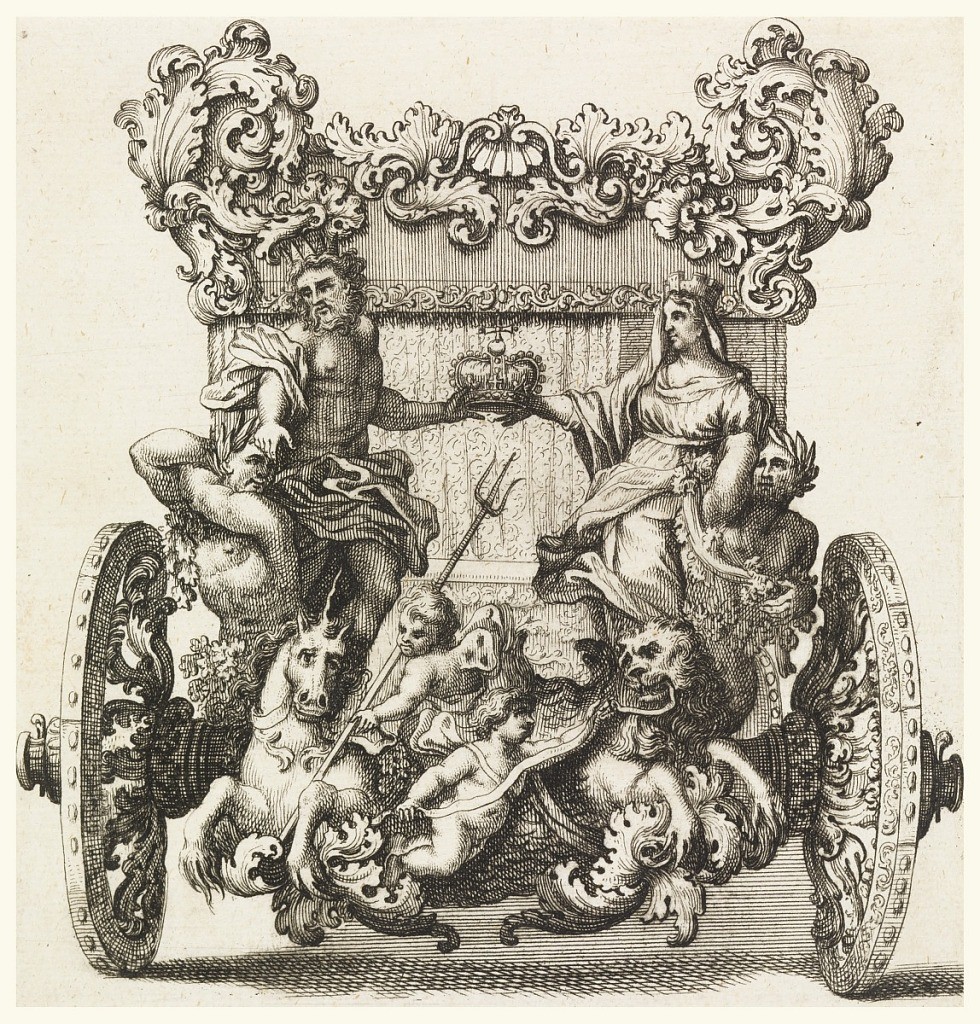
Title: Rear View of the First Carriage of Lord Catelmaine Built in 1686 by Andrea Cornely after Ciro Ferri (1634-1689)
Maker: Giovanni Battista Lenardi, Italian, 1634 – 1704
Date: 1687–1700
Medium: Etching and engraving on off-white laid paper
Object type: Print
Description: Rear view of carriage featuring scroll decoration and group of figures, including man and woman holding a crown together, putti below, nymphs, lion and unicorn.